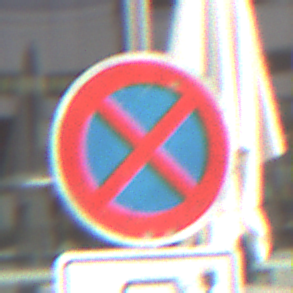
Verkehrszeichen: AbsolutesHalteverbot
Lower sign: HinweisDurchSinnbild22
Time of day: Midday
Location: Outdoor (Urban)
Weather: Overcast
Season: NotSpecified
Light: Natural